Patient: sex M, age 53
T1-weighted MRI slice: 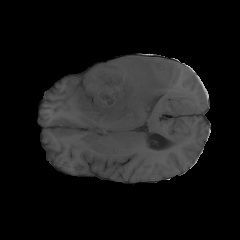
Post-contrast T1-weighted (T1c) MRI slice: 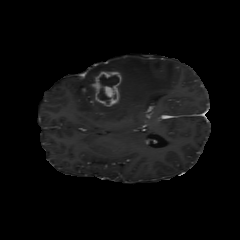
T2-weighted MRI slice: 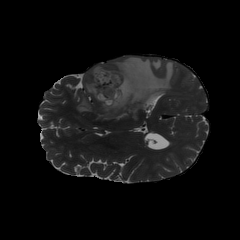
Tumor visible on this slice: yes
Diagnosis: Glioblastoma, IDH-wildtype
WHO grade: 4